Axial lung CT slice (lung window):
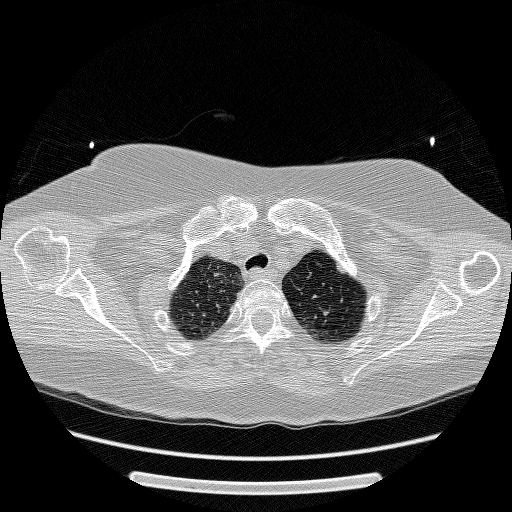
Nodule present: no